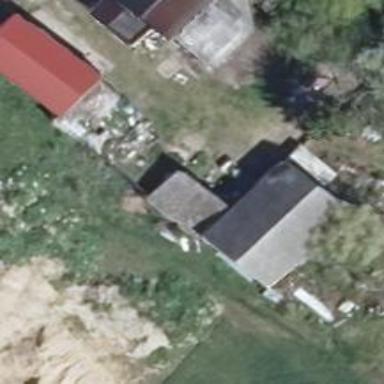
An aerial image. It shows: Building with gabled grey roof. The roof orientation is along the building.